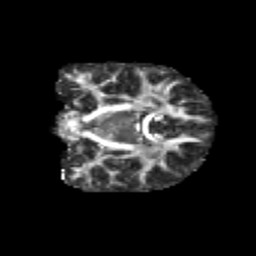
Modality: FA
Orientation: coronal
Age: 10
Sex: female
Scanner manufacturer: siemens
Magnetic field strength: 3 T
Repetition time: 3.8 s
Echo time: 0.07 s